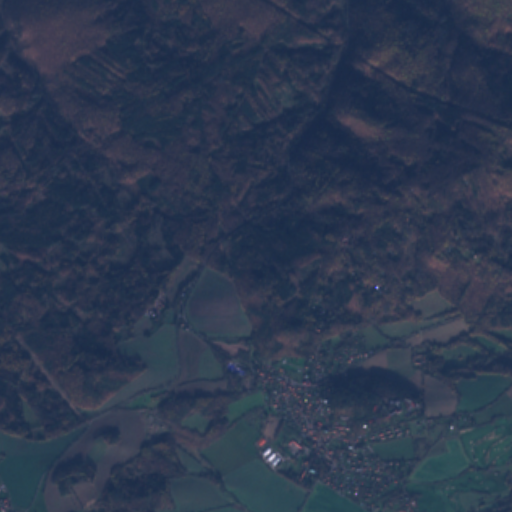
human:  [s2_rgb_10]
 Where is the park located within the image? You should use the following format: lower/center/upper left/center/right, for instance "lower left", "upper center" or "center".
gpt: The park is located in the lower right of the image.
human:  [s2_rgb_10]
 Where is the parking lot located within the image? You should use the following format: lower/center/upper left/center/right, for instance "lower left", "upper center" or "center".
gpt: The parking lot is located in the center of the image.
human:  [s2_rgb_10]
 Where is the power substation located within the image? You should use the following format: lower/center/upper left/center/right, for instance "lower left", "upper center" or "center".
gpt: The power substation is located in the lower right of the image.
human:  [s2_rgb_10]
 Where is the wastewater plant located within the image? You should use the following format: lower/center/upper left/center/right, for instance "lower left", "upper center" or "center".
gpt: The wastewater plant is located in the lower right of the image.
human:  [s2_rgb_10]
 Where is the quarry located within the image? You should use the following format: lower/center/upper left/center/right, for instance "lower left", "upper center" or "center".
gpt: There is no quarry in the image.